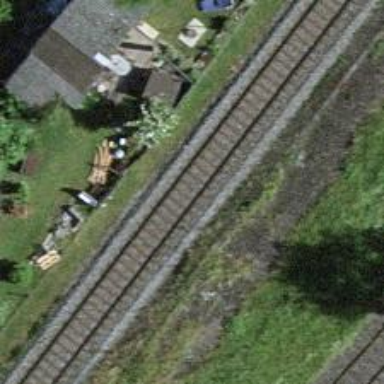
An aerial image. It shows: Single railway track with electrified contact line.